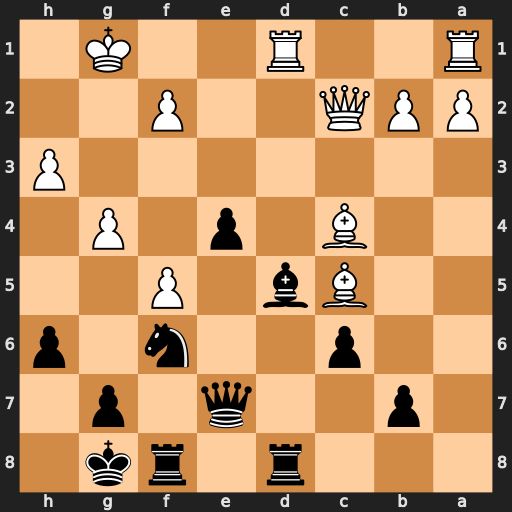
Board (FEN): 3r1rk1/1p2q1p1/2p2n1p/2Bb1P2/2B1p1P1/7P/PPQ2P2/R2R2K1
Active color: b
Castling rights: -
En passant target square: -
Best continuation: Qxc5 Bxd5+ Rxd5 Qxc5 Rxc5